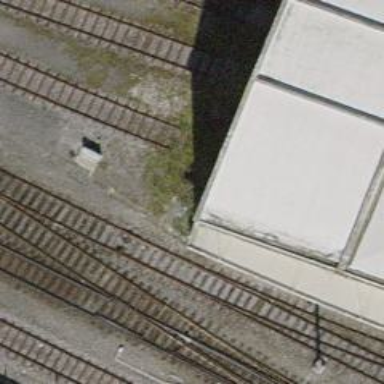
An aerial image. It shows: Railway yard with one track in service.